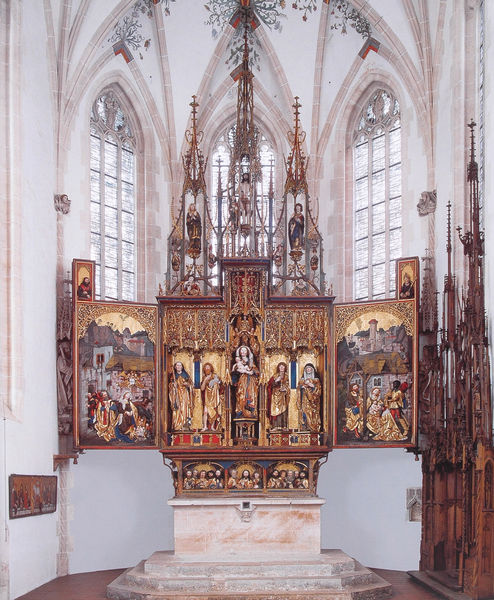
Titel: Hochaltar, Gesamtansicht mit geöffneten Flügeln und geöffneter Predella
Künstler: Michel Erhart
Standort: Blaubeuren
Institution: ehemalige Abteikirche St. Johannes d.T.
Schlagwörter: blau, flügel, gemälde, himmel, weiß, gelb, landschaft, menschen, braun, bunt, fenster, hell, holz, licht, marmor, szene, haus, rot, schloss, malerei, alt, sockel, bild, häuser, kirche, figur, gold, decke, kind, gotik, skulptur, farbig, bilder, türen, farben, figuren, treppen, spitz, verkleidung, stufen, podest, hoch, halle, foto, fotografie, bögen, wände, gewölbe, offen, burg, türme, dom, altar, hochaltar, kathedrale, schnitzerei, seiten, skulpturen, statuen, gotisch, rippengewölbe, christus, jesus, mittelalter, apsis, chor, heilige, abendmahl, golden, heilig, maria, madonna, szenen, hol, geschnitzt, schnitzen, schnitzwerk, golf, aufsatz, tryptichon, aufbau, maßwerk, heilige familie, geschmückt, tabernakel, epoche, gesprenge, aussenflügel, predella, retabel, schnitzaltar, flügelaltar, mitteltafel, triptychon, apostel, jungfrauen, darstellungen, tritychon, aufwendig, gespränge, klappaltar, pedrella, aufgeklappt, krakau, astwerk, flügelalter, heilige familia, heiligenblut, dreiflügelig, spät, hilz, marienfigur, weif, mehscne, dartstellungen